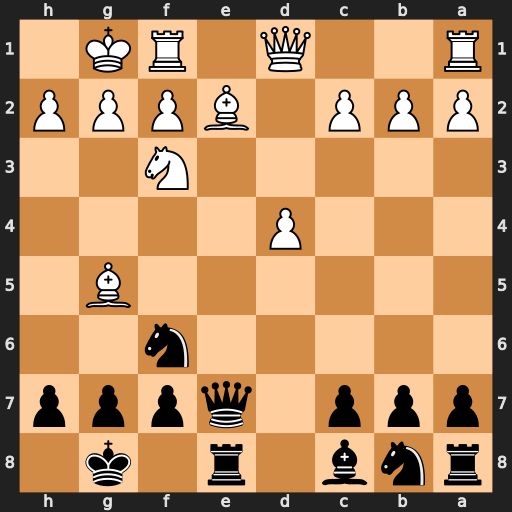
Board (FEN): rnb1r1k1/ppp1qppp/5n2/6B1/3P4/5N2/PPP1BPPP/R2Q1RK1
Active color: b
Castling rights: -
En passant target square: -
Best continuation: Qxe2 Qxe2 Rxe2